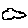
Label: cloud